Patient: sex M, age 50
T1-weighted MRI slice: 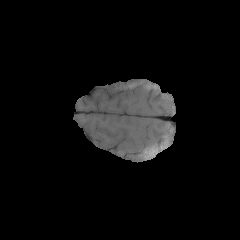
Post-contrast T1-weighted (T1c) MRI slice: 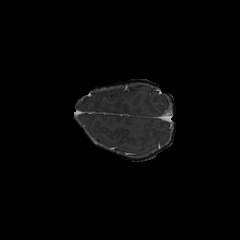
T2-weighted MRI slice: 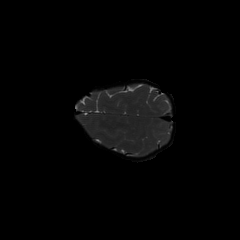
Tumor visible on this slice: no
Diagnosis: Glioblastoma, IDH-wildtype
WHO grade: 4